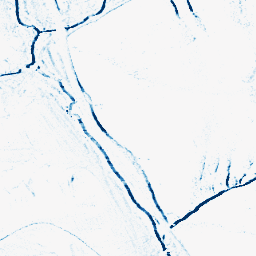
Category: morphological
Decomposition family: morphological_rect
Decomposition parameters: operation: closing
width: 5
height: 3
Upsampling method: sinc_blackman
Upsampling parameters: scale: 4
kernel_size: 8
Upsampling scale: 4